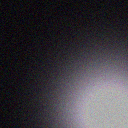
Screen state: off